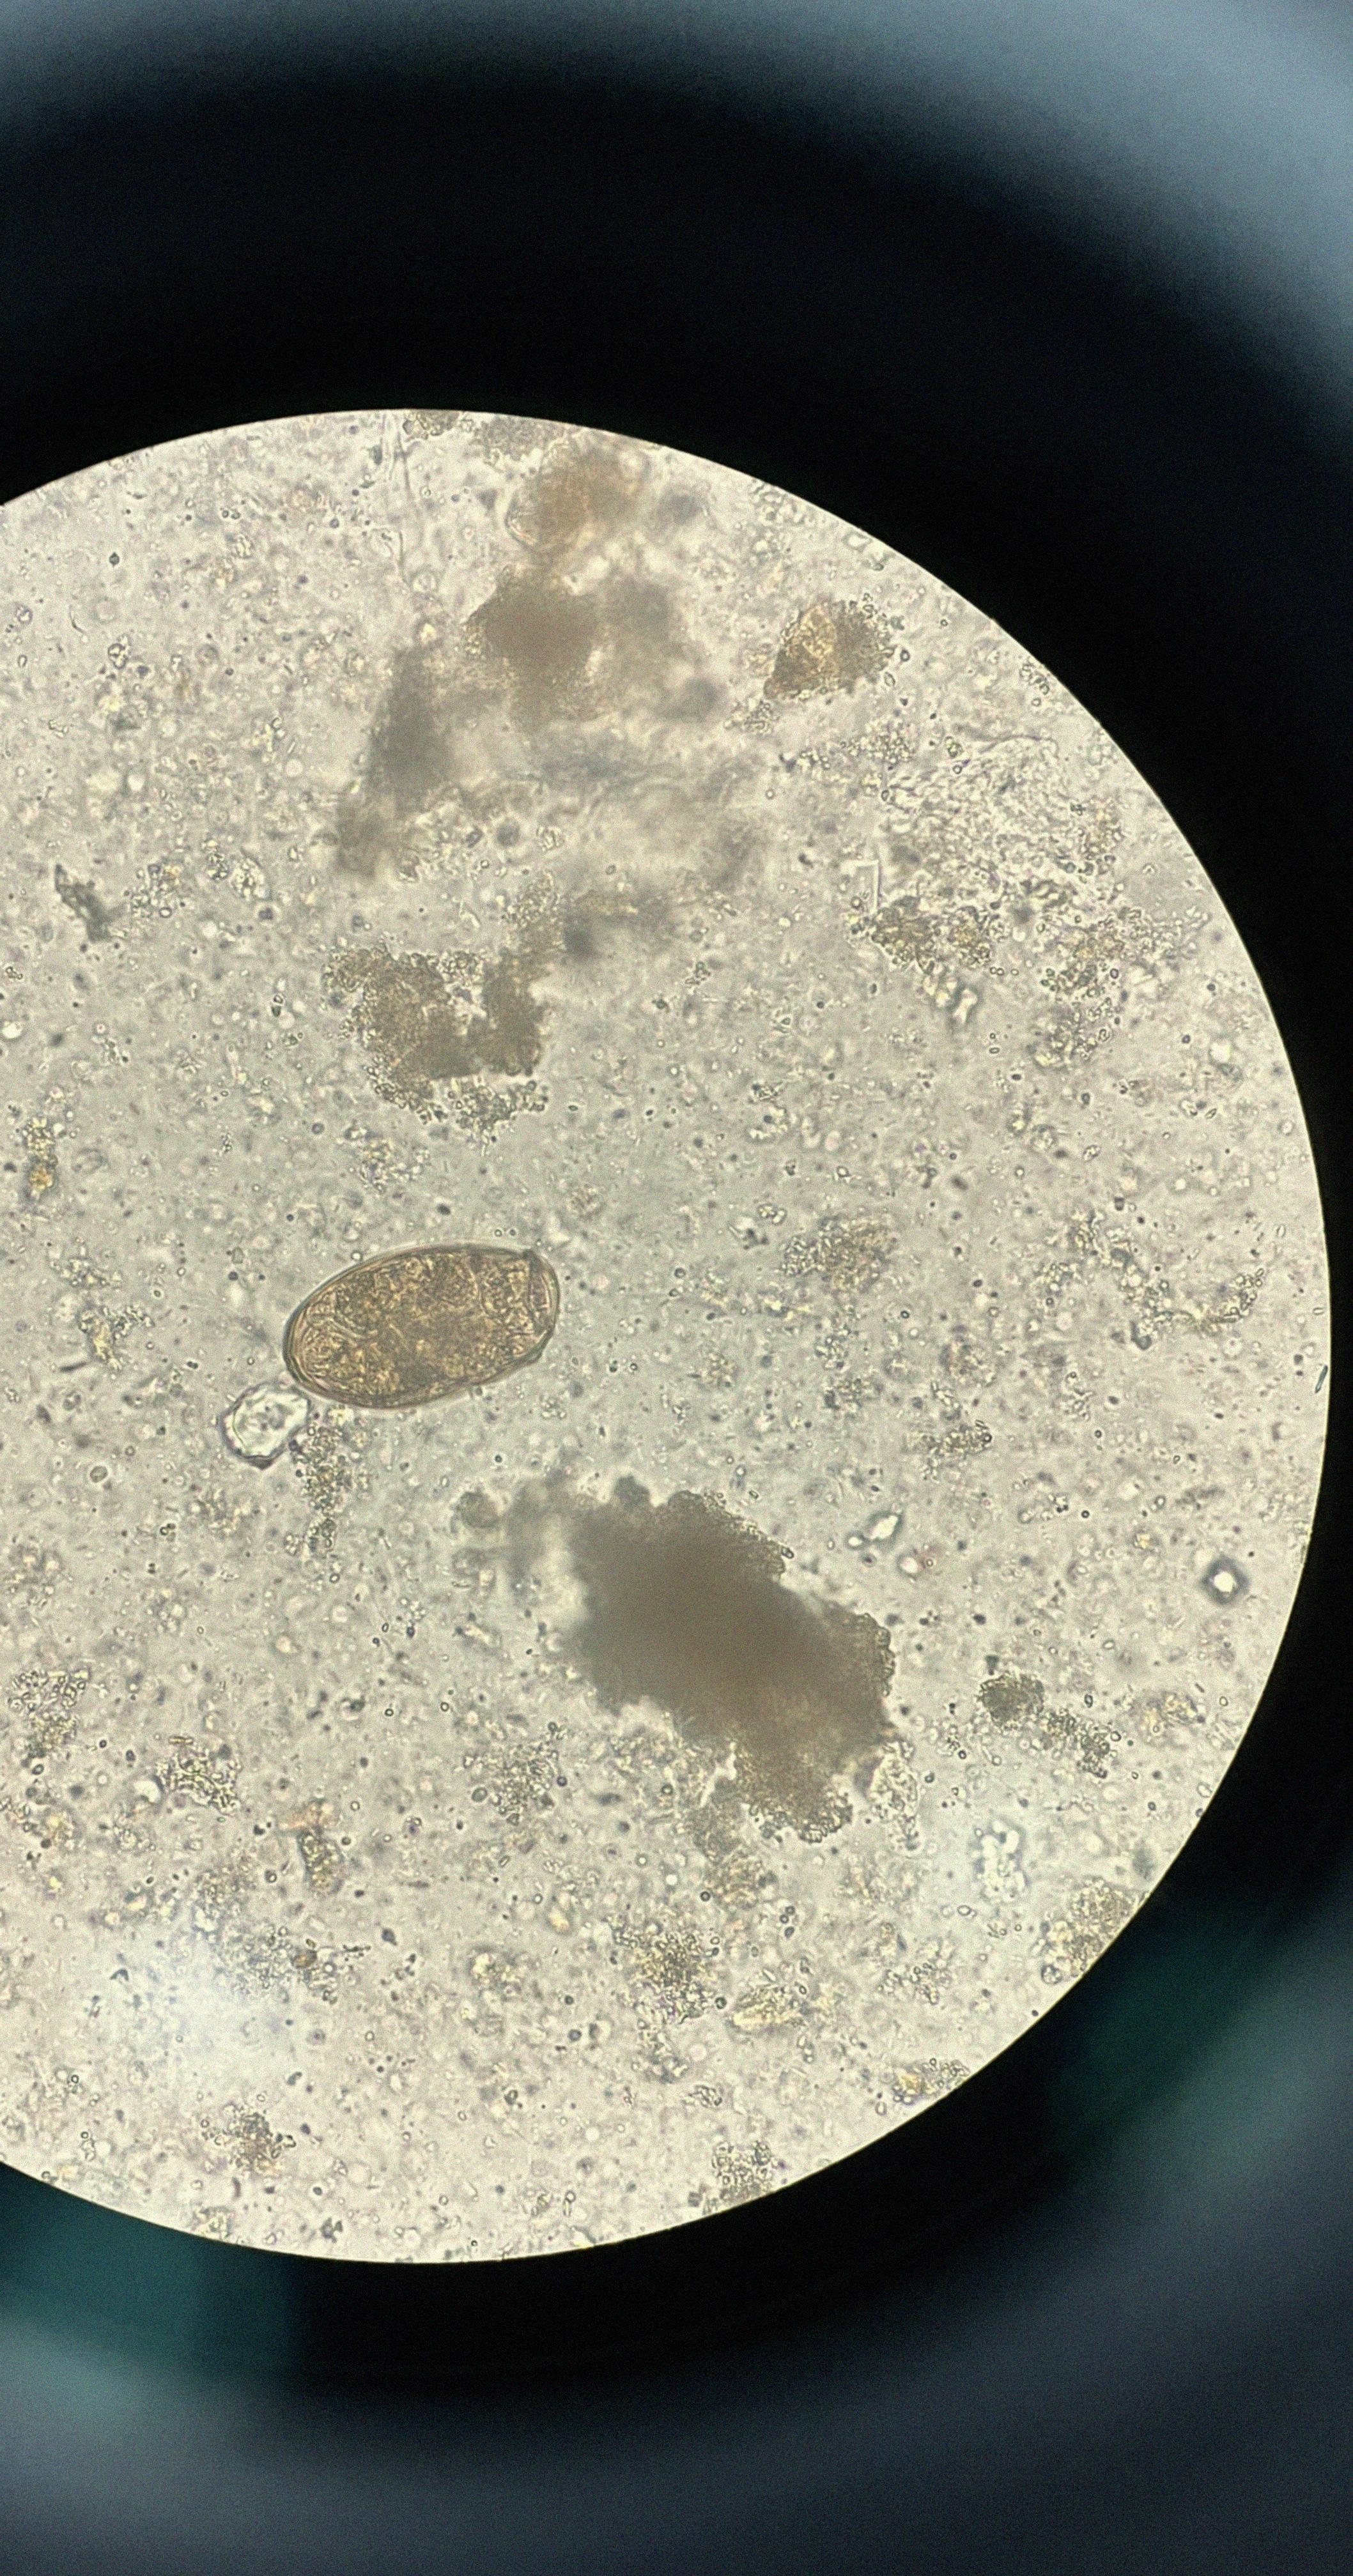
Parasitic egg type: Paragonimus spp